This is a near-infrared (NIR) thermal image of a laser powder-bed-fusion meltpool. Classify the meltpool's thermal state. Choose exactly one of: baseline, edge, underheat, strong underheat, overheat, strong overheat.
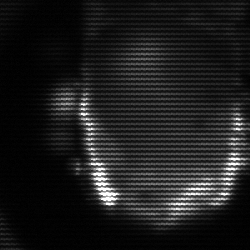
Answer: baseline